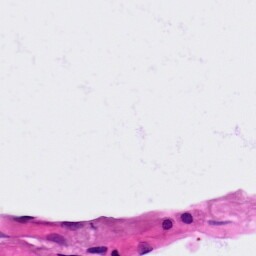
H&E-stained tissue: Lung